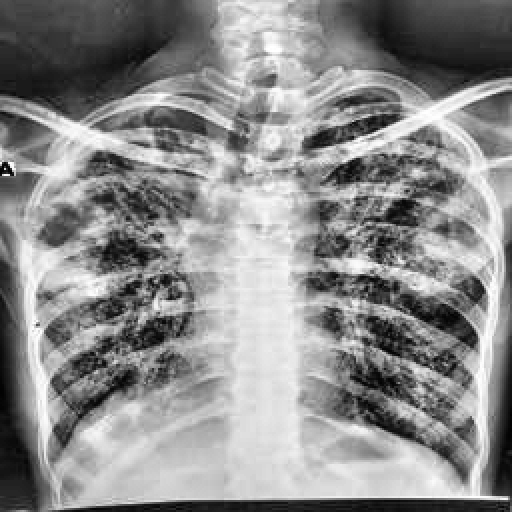
Finding: TUBERCULOSIS